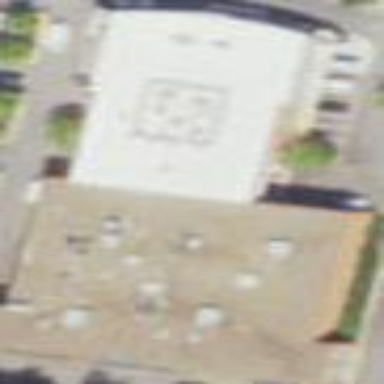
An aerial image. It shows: Building housing car shop.